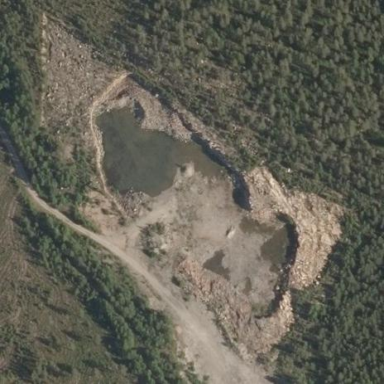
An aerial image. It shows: Quarry area.